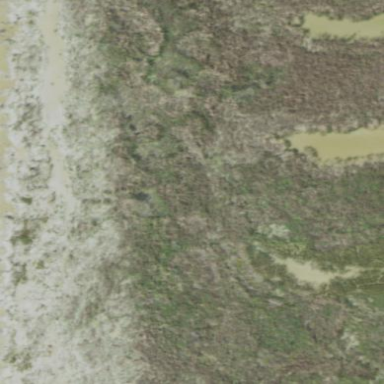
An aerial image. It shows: Marshy wetland area.